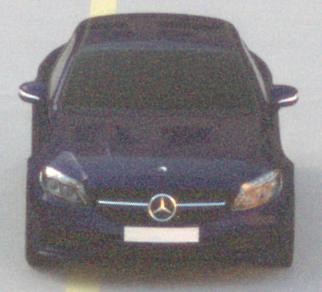
Make: Mercedes-Benz
Model: C 43 AMG
Detailed model: C-Class (205) AMG Limousine
Model produced from: 2016/10
Model produced until: 2018/04
Doors: 4
Color: blue
Road condition: dry road
Daytime: sunrise or sunset
Contrast: low contrast